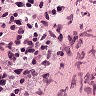
Metastatic tissue present: no